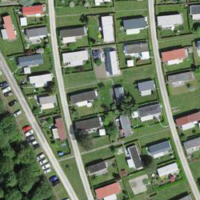
EUNIS habitat code: 53
Species observed at this site:
Carpinus betulus